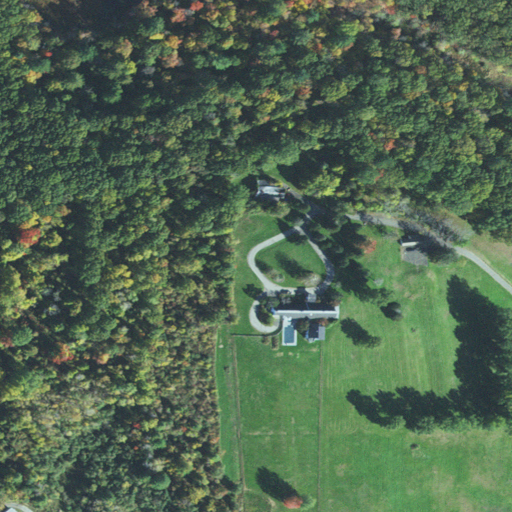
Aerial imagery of mountain in Massachusetts named Eveleth Hill containing pasture, mixed forest, deciduous forest, woody wetlands, low intensity development, evergreen forest, and open development